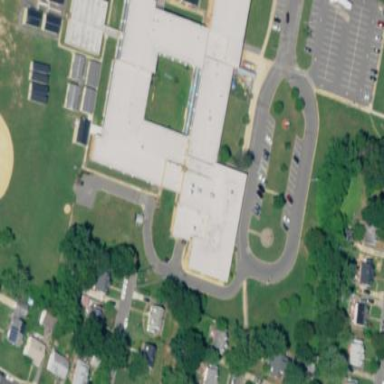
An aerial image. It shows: School.